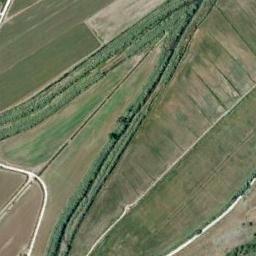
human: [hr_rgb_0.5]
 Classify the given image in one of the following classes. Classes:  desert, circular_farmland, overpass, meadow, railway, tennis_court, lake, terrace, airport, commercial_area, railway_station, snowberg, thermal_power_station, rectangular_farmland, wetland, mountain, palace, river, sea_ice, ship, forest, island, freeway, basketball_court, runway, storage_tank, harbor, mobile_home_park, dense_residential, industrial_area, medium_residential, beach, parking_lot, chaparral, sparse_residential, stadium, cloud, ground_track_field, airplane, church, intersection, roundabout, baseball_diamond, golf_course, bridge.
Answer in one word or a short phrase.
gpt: river